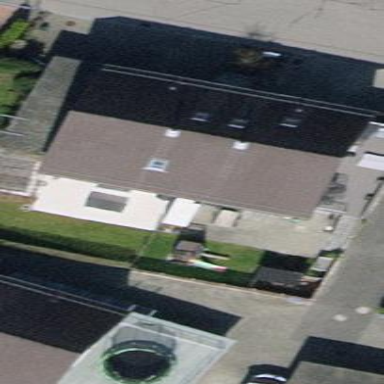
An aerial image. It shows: Semidetached house with gabled roof.